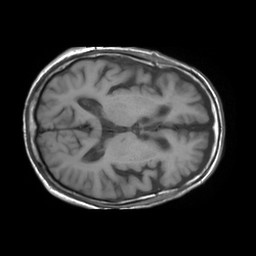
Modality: T1w
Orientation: axial
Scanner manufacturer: philips
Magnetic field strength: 1.5 T
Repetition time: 0.6773 s
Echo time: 0.015 s